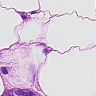
Metastatic tissue present: yes